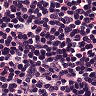
Metastatic tissue present: no